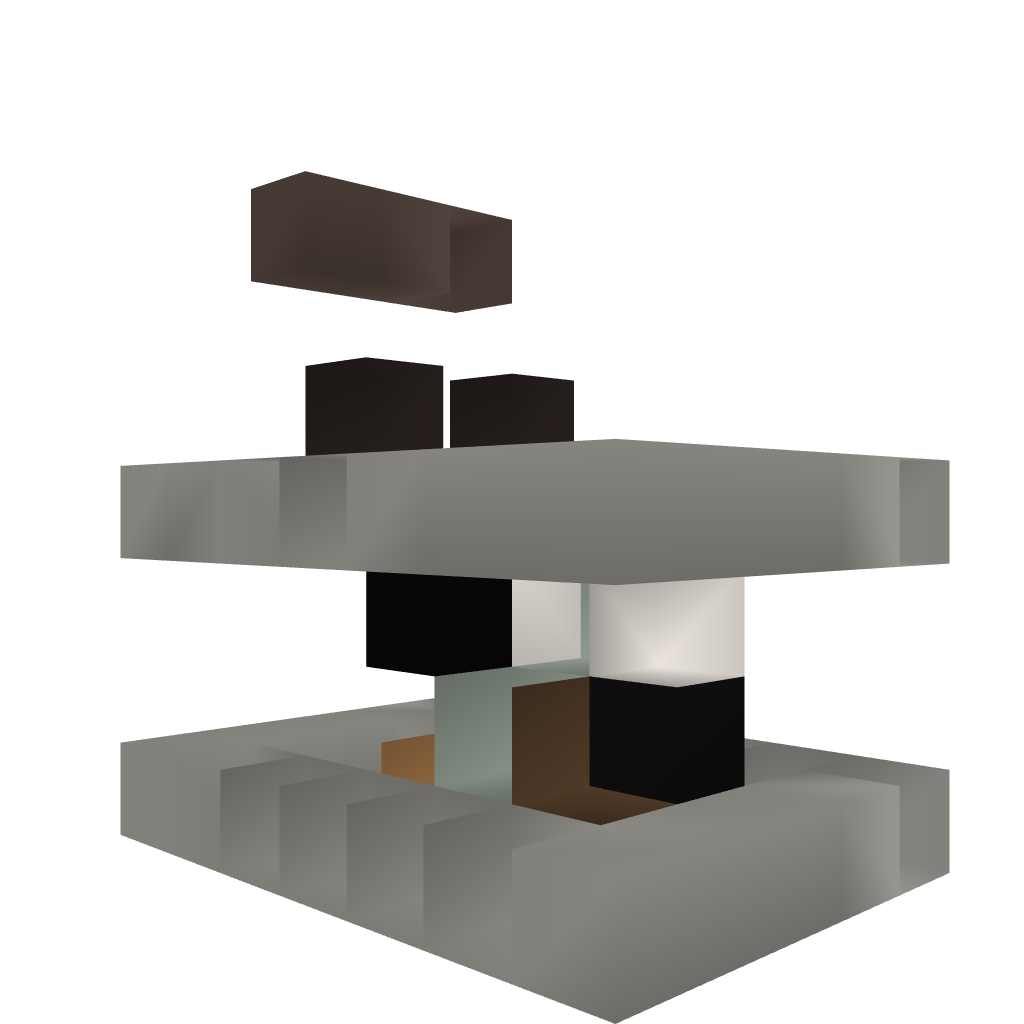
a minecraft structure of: Redstone set and forget furnace